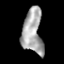
Tissue: skin
Cell type: Epithelial cells
Senescence score: 0.2383
Nuclear area (px): 880
Mean DAPI intensity: 169.324